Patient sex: M
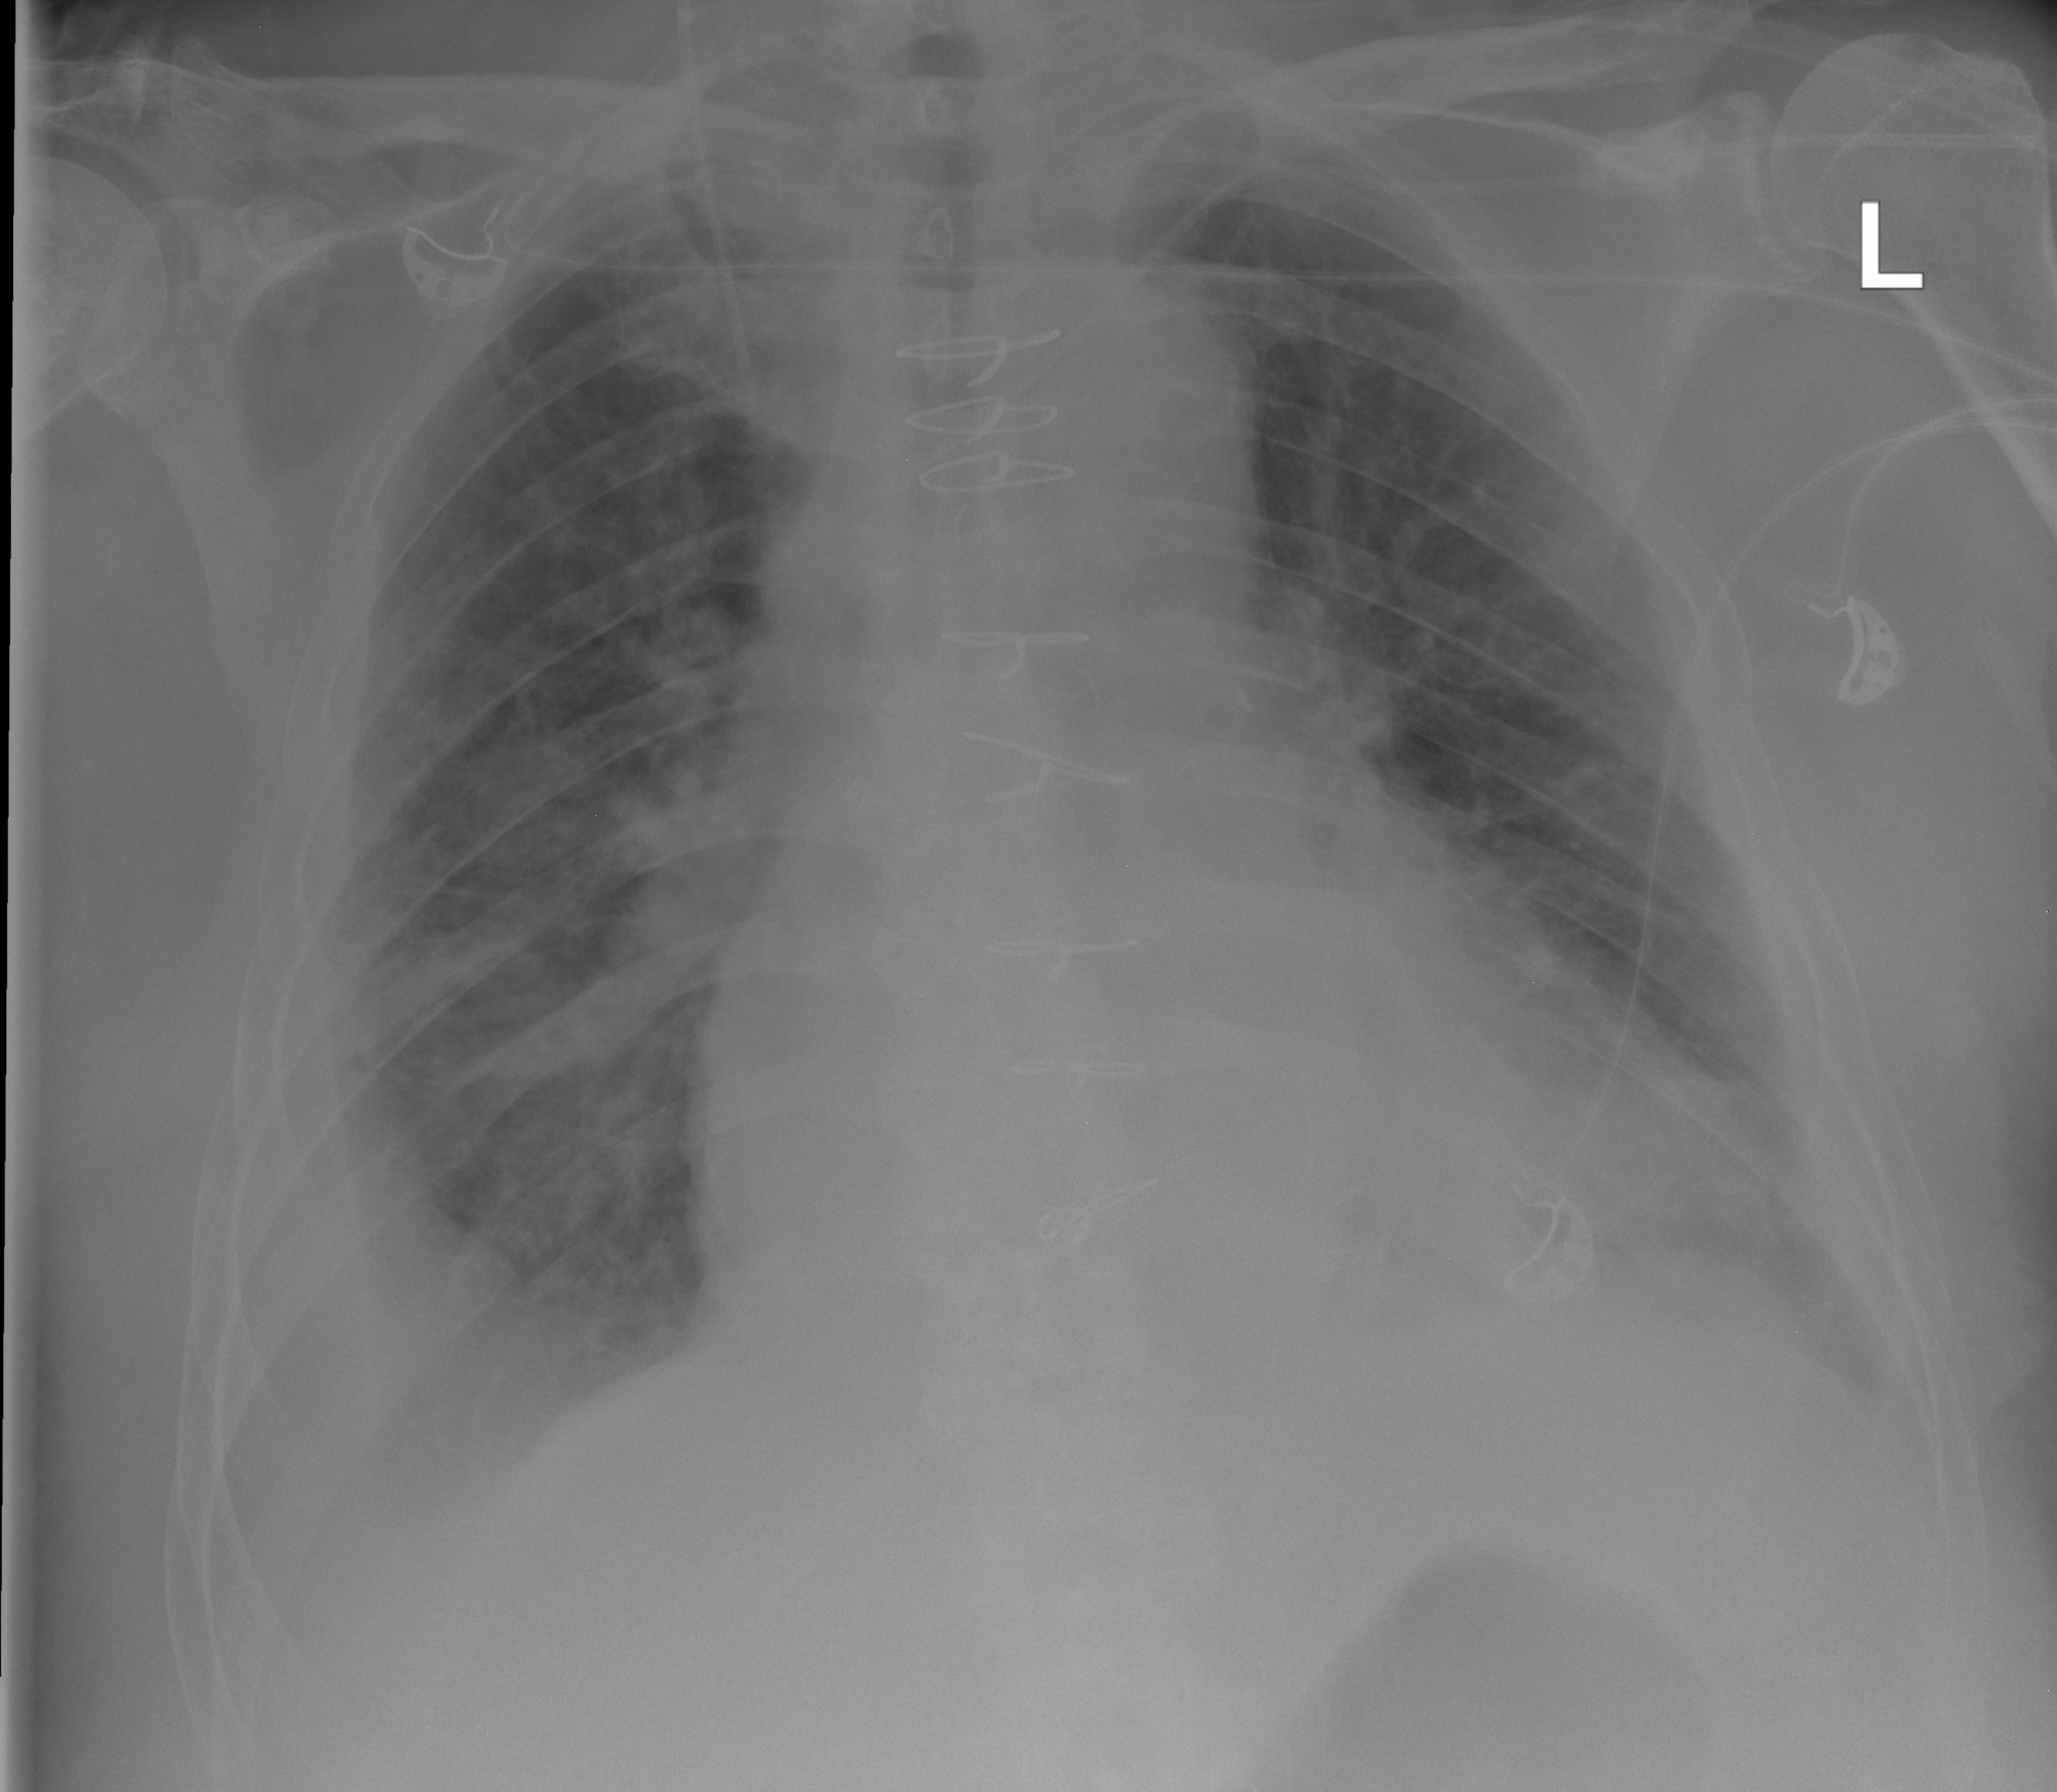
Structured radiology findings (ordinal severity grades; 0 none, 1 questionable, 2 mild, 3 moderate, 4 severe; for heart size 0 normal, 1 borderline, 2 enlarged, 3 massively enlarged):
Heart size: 2
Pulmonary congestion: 2
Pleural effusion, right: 3
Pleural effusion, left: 2
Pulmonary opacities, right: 0
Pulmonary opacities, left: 2
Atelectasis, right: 2
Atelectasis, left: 2